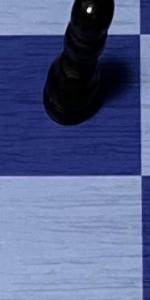
Label: Empty